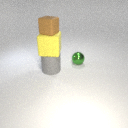
large yellow rubber cube below small brown rubber cube